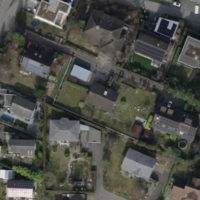
EUNIS habitat code: 54
Species observed at this site:
Lysimachia nemorum